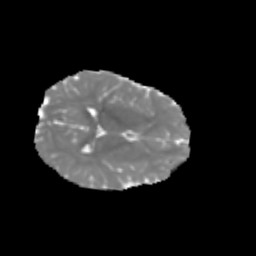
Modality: MD
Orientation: axial
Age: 7
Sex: female
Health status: healthy